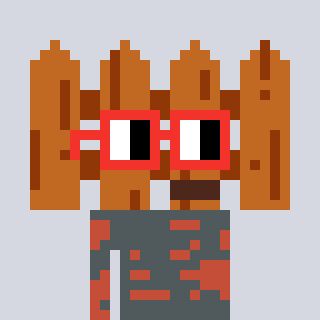
a pixel art character with square red glasses, a fence-shaped head and a rust-colored body on a cool background